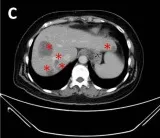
Initial imaging examination. Portal venous phase taken on November 26, 2015, original tumor lesions indicated by red asterisk symbol.
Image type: radiology (ct)